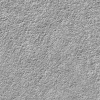
Atmospheric dust classification: not_dusty